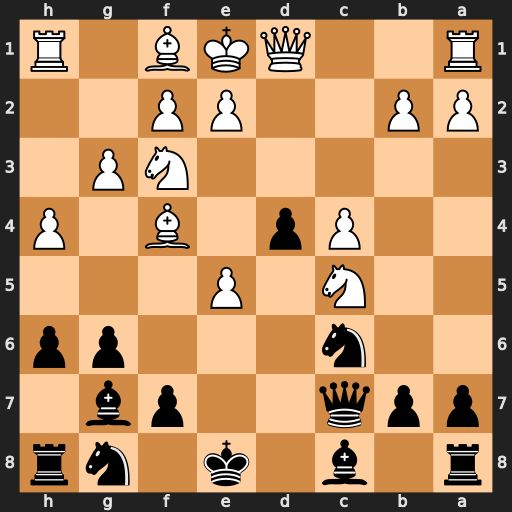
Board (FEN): r1b1k1nr/ppq2pb1/2n3pp/2N1P3/2Pp1B1P/5NP1/PP2PP2/R2QKB1R
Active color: b
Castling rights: KQkq
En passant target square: -
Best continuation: Qa5+ Qd2 Qxc5